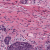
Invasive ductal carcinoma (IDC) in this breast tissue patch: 0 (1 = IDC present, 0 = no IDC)